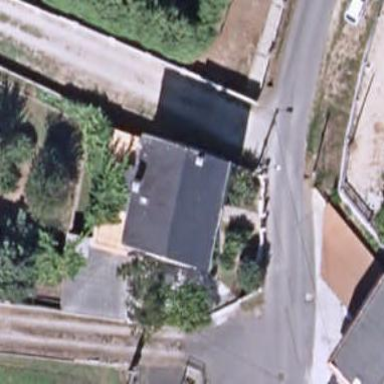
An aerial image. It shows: Simple and straightforward house.